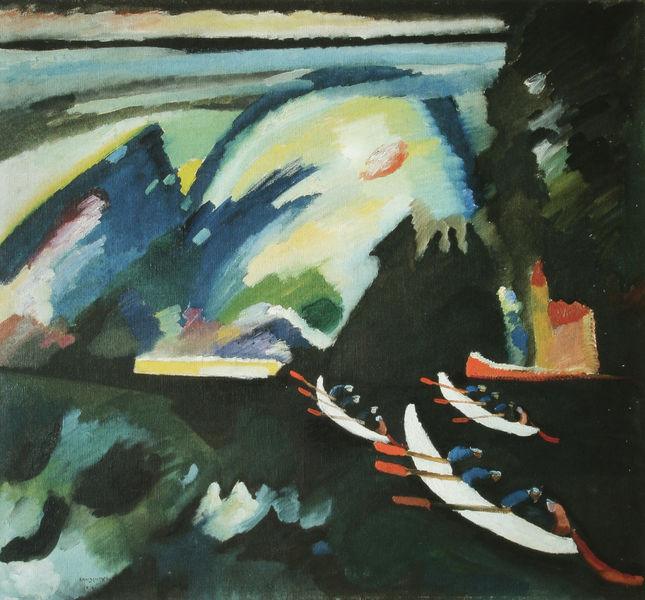
Titel: See
Künstler: Wassily Kandinsky
Standort: Moskau
Institution: Tretjakov Galerie
Schlagwörter: berg, blau, dunkel, himmel, mann, schatten, wasser, weiß, wolken, fluss, gelb, grob, grün, kirchner, kirchturm, landschaft, menschen, see, stadt, ufer, braun, bunt, grau, hintergrund, männer, schwarz, dach, gebäude, haus, rot, weg, wolke, expressionismus, malerei, öl, horizont, kirche, sonne, land, rosa, tal, wald, boot, boote, reiter, ruder, turm, deutschland, schnell, farbig, küste, schiff, schiffe, welle, wellen, moderne, russland, abstrakt, berge, fläche, gebirge, modern, dorf, farbe, formen, lila, violett, linien, schlucht, oliv, duktus, ruderboot, ruderer, rudern, wettkampf, abstraktion, abstrahiert, bayern, münchen, expressionistisch, kanu, alpen, schraffur, dynamik, lauf, rennen, gestalten, bauhaus, regatta, kapelle, blauer reiter, matisse, kandinsky, tunnel, siluette, sonnne, avantgarde, blauer, voralpen, mehr, ruderboote, fischfang, mannschaft, marc, murnau, emotion, nolde, silluette, gelg, aufstrebendes, kanus, mannschaften, schee, venise, rote ruder